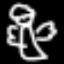
Label: angel